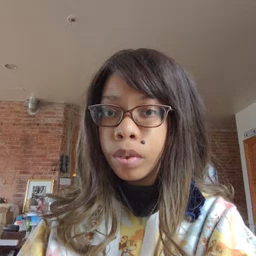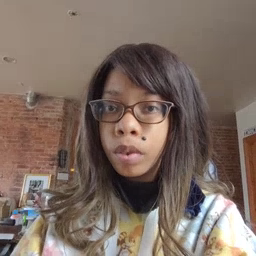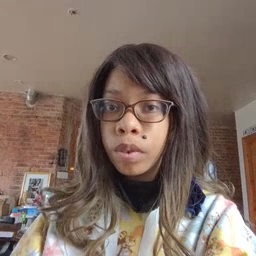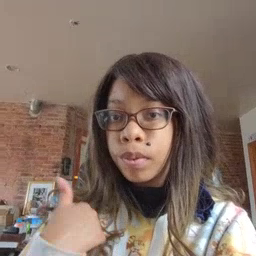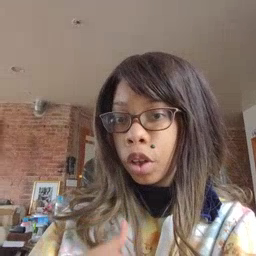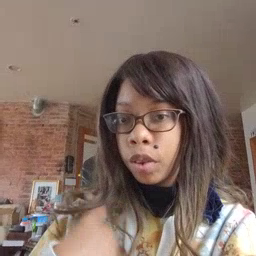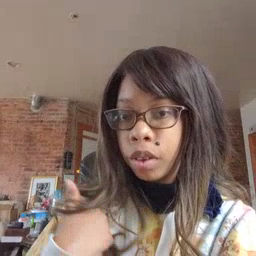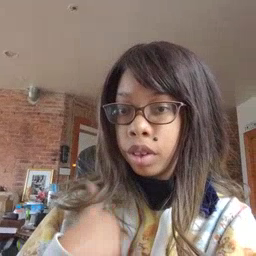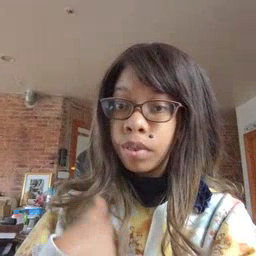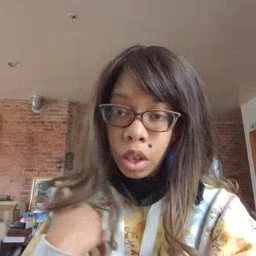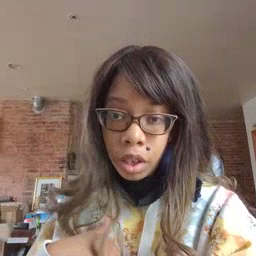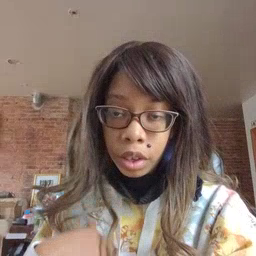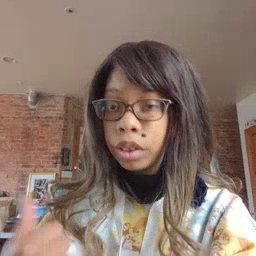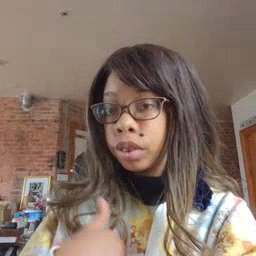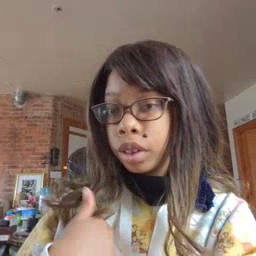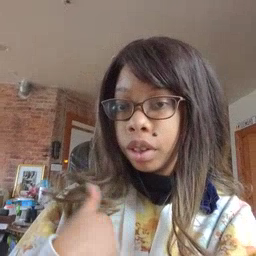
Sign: bath